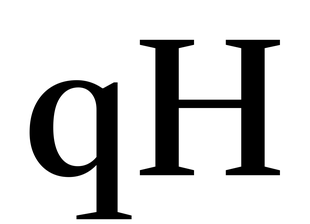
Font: LibreCaslonText_Medium